Question: In my Office PC, I have Cambria (Heading) and Calibri (Body) if you click on the Font Dropdown.

And, when I open the file in my home pc, even though the font is set to Calibri 11, it changes to Tahoma 11 in my home.
That is... Tahoma is Headings and Tahoma is Body (in Theme Fonts section) in my Home PC.
This causes problems in viewing Excel files in my home.
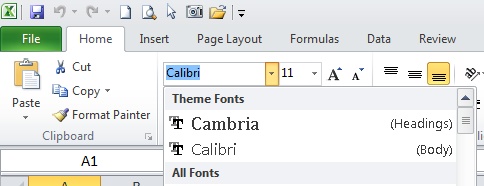
Answer: By going to Language Preferences...
<URL>
In my office PC, there was only English Language.
But in my home pc, there is english and Thai... and Thai was set as default..
After I change the default to English... everything is now back to normal.
No more Tahoma 11 issue in my home pc.. behaviour is same as my office pc.